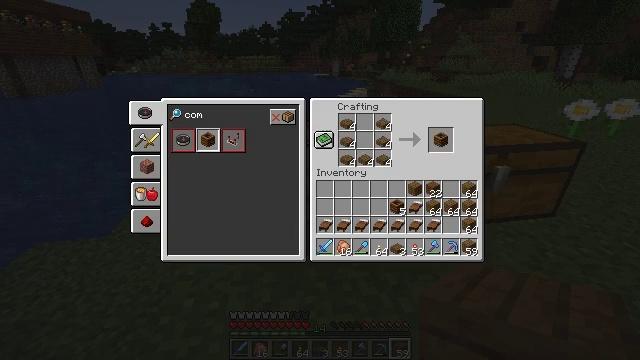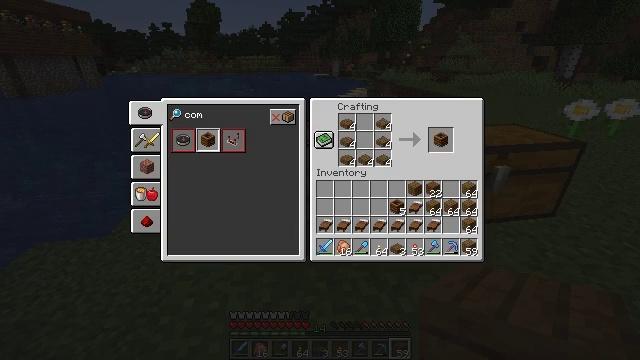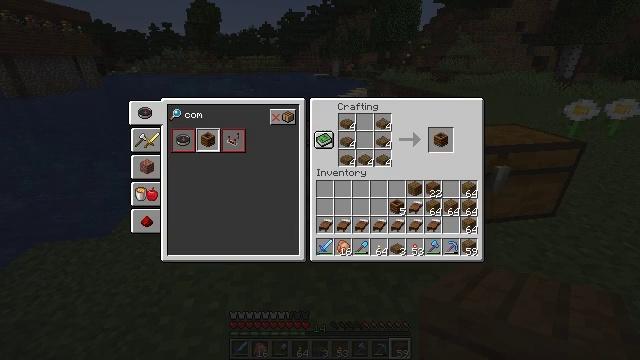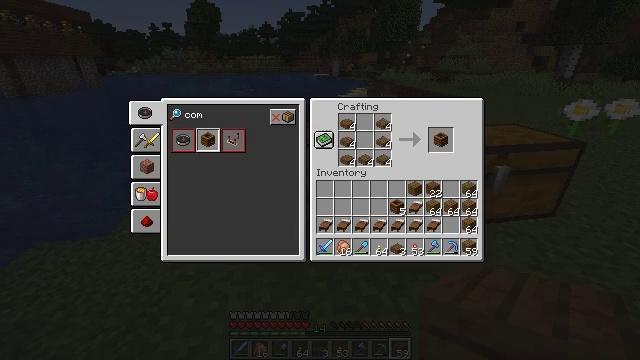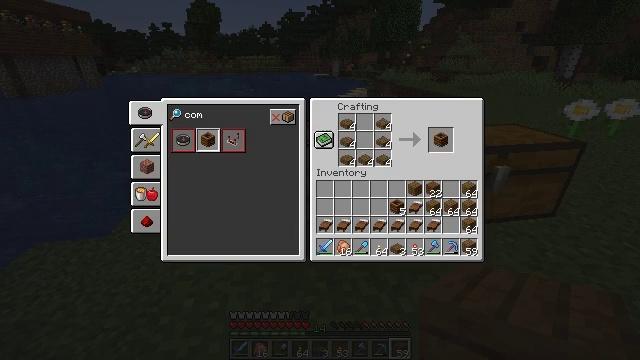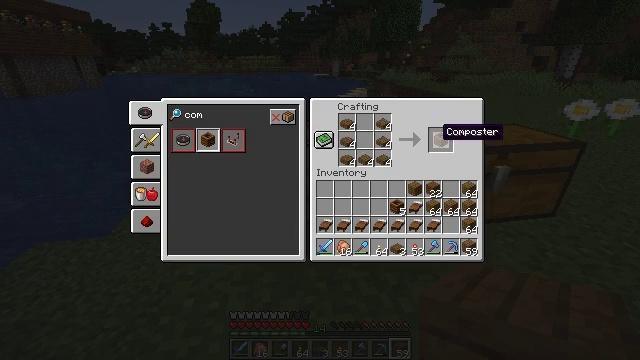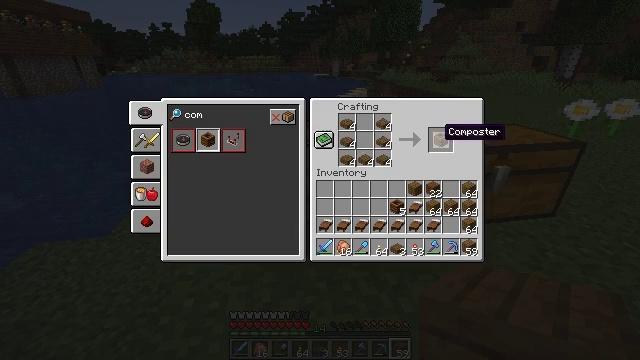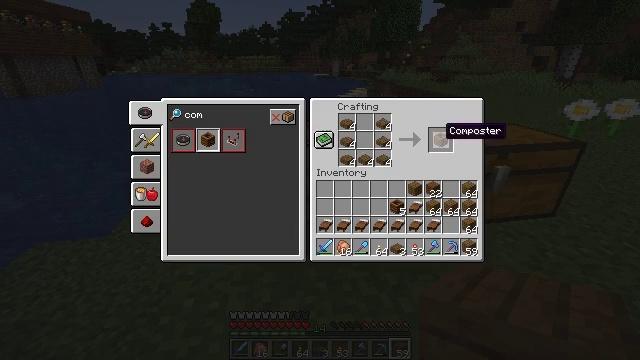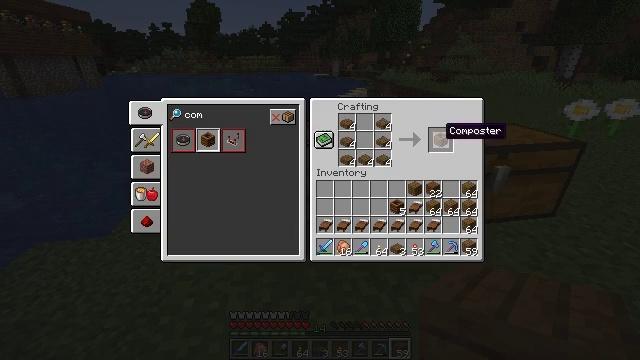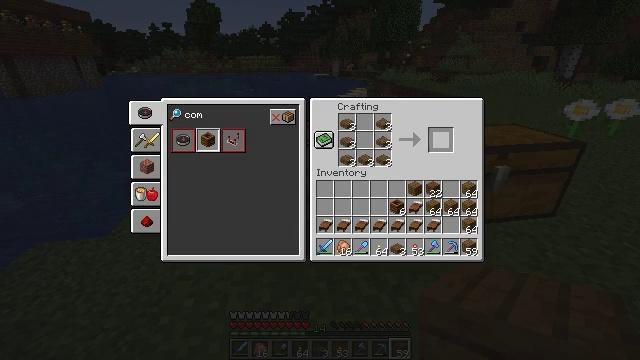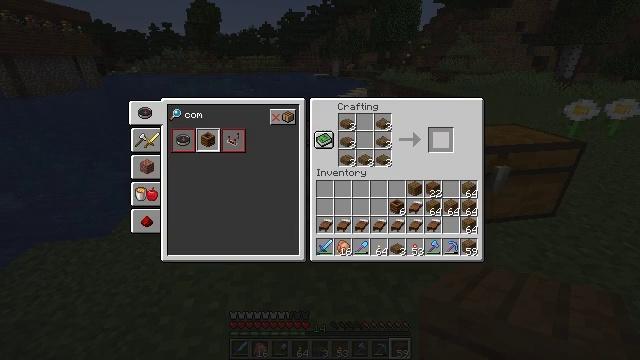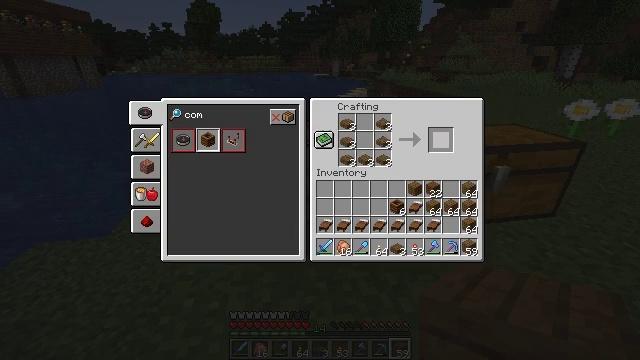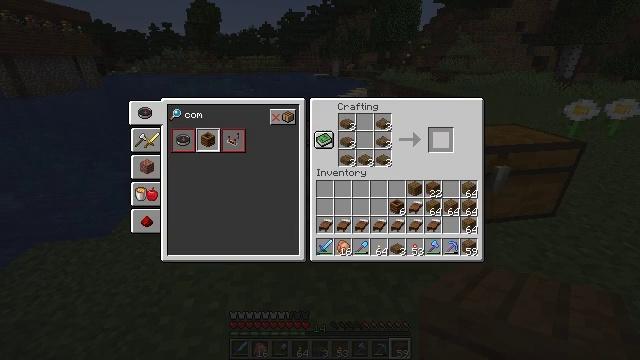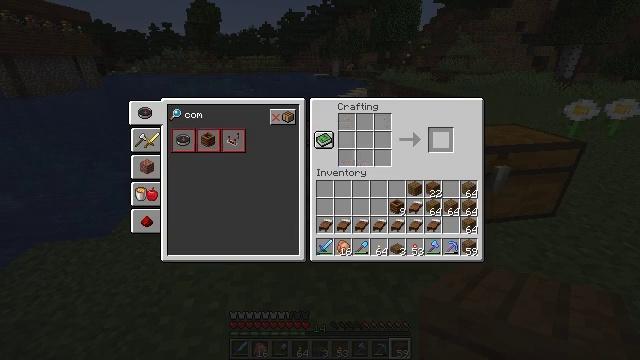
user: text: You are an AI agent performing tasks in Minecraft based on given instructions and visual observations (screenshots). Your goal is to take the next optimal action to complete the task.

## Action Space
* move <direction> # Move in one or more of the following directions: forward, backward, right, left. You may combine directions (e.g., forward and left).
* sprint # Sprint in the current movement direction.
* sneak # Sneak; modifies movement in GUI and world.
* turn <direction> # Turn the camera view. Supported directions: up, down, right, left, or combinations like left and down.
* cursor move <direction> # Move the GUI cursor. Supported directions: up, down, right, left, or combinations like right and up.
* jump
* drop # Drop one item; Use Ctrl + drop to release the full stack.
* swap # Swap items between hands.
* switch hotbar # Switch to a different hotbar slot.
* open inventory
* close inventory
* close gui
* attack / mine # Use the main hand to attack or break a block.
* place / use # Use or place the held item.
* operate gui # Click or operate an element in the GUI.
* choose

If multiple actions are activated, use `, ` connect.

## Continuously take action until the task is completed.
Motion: motion action
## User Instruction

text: Make a composter in the crafting table.
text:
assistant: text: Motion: sneak
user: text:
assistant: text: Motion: sneak, cursor move right
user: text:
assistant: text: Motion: sneak
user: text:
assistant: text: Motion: sneak
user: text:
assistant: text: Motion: sneak
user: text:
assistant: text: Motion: sneak
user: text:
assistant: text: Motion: sneak
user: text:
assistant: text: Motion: sneak
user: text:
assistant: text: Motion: sneak, operate gui
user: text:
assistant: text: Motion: sneak, operate gui
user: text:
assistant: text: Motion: sneak
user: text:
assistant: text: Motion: sneak
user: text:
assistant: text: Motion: sneak
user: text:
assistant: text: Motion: sneak